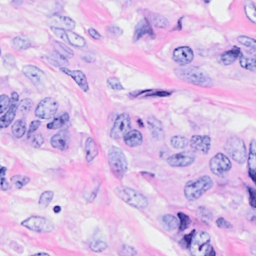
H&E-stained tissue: Breast